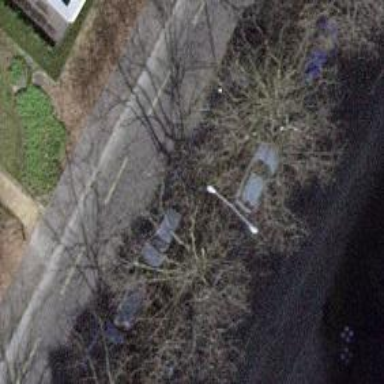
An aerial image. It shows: Avenue of trees.